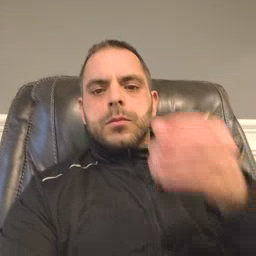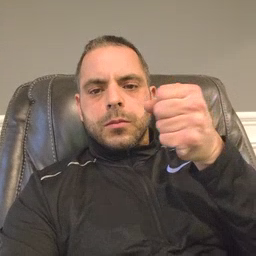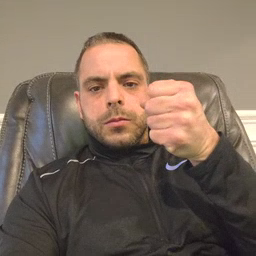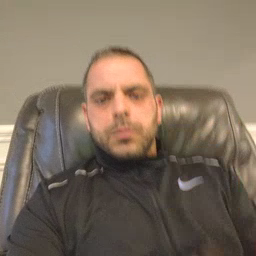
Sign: milk